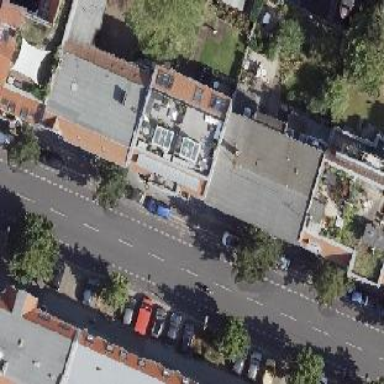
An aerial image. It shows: Apartment building with double saltbox roof shape.